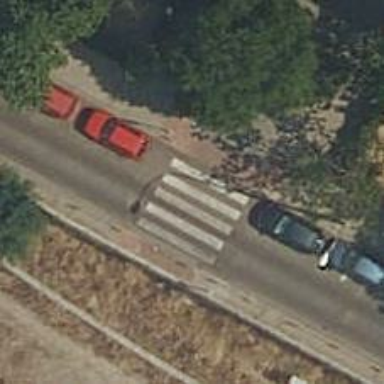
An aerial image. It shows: Pedestrian road.